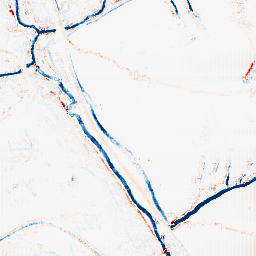
Category: morphological
Decomposition family: morphological_square
Decomposition parameters: operation: average
size: 5
Upsampling method: fft_zeropad
Upsampling parameters: scale: 4
Upsampling scale: 4